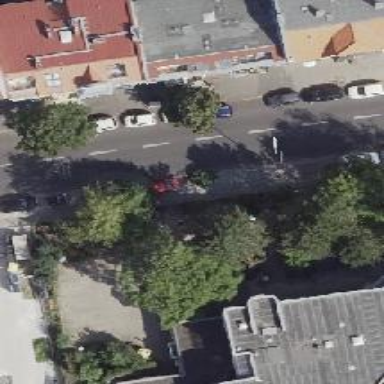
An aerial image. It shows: Broadleaved deciduous tree in parking area.